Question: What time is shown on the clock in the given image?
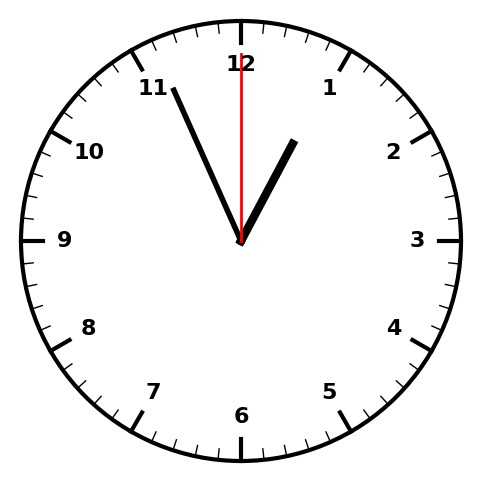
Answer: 12:56:00